Question: New to PHP and Symfony. Followed the instructions outlined <URL> to setup a simple helloworld project on a Windows 8.1 machine with a php version 5.6.0. However, when hitting the webserver I get a error.
'''
No route found for "GET /"
ERROR - Uncaught PHP Exception
Symfony\Component\HttpKernel\Exception\NotFoundHttpException:
"No route found for "GET /"" at C:\XXX\app\cache\dev\classes.php line 2061
'''
Gives me a ResourceNotFound Exception with the following trace
in app/cache/dev/appDevUrlMatcher.php at line 135 -
'''
return array ( '_controller' => 'AppBundle\\Controller\\DefaultController::indexAction', '_route' => 'homepage',);
}
throw 0 < count($allow) ? new MethodNotAllowedException(array_unique($allow)) : new ResourceNotFoundException();
}
'''
}
The instructions seems UNIX Specific. Any help would be greatly appreciated.
Attached is a screenshot of the error:

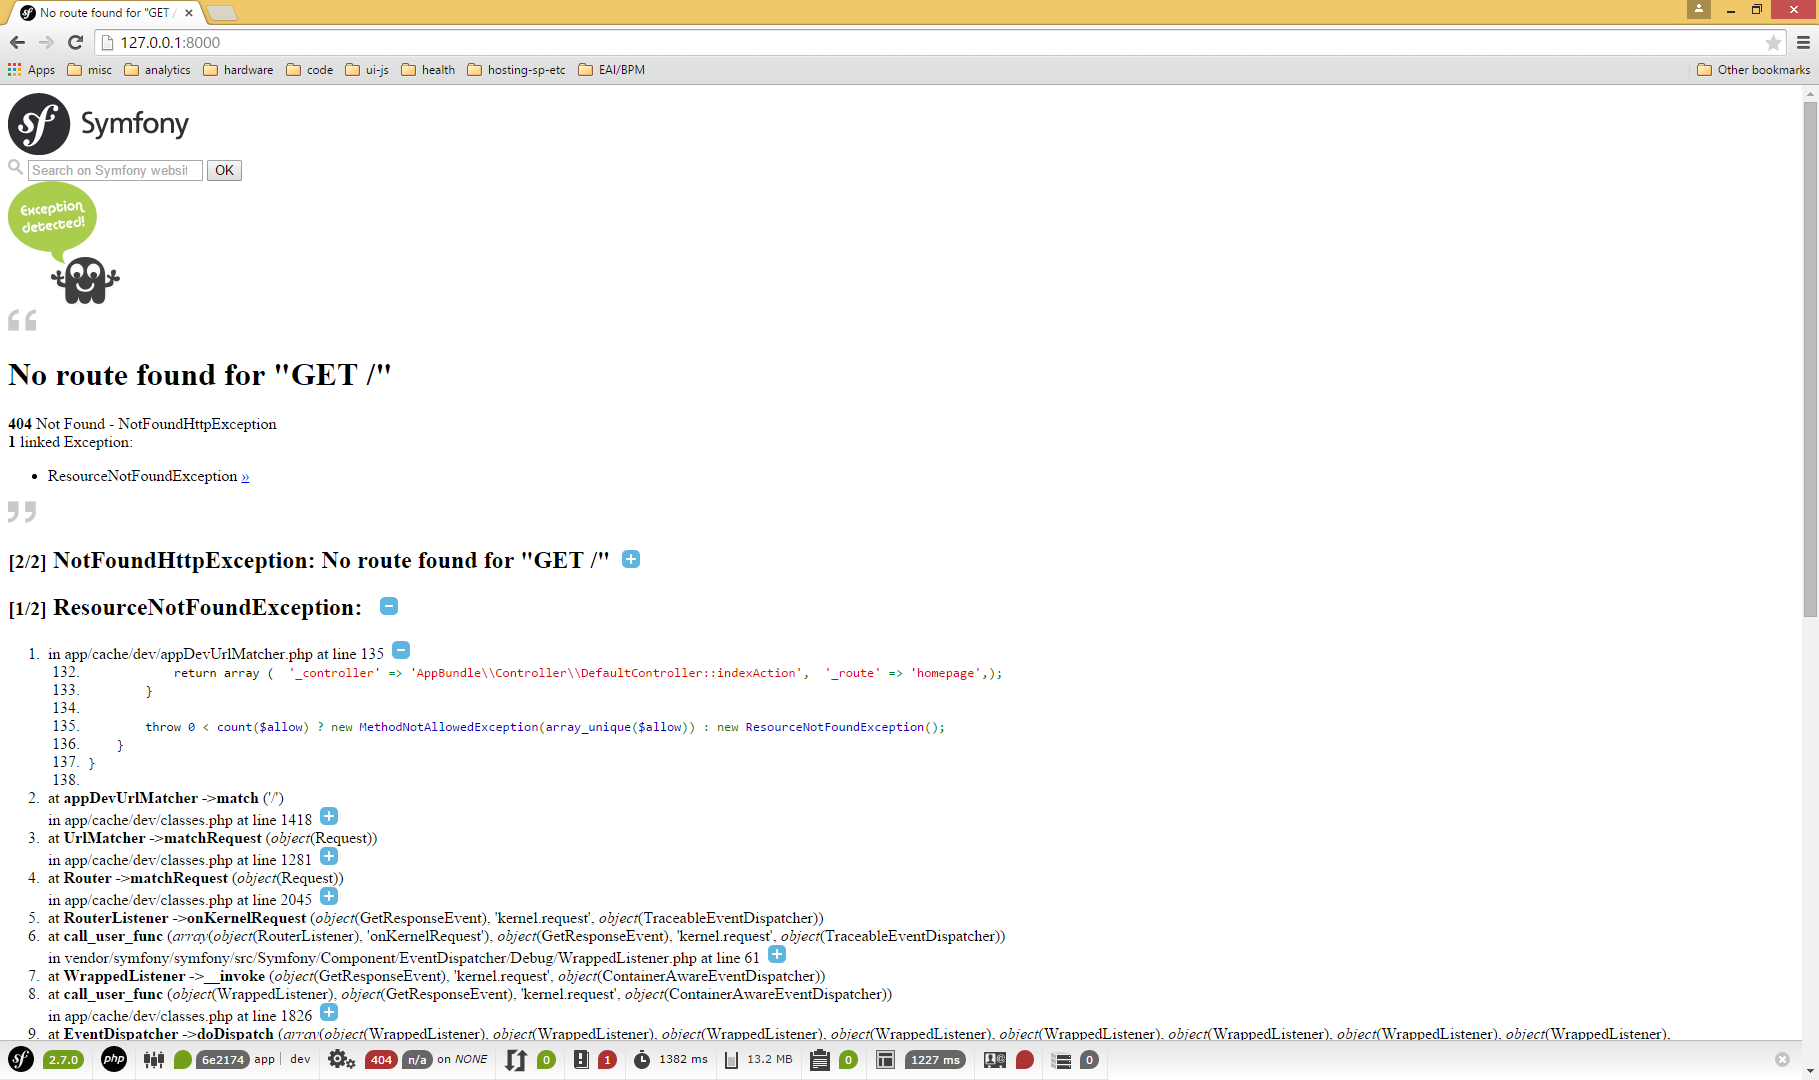
Answer: The instructions are not Unix specific. However, some things have changed. One thing is that the demo stuff has been removed from the "Symfony Standard Edition" and moved to a seperate application. This means that when running 'symfony new ...' (or 'composer create-project symfony/framework-standard-edition'), you'll no longer have any routes available.
If you want to see a demo application, use 'symfony demo'.